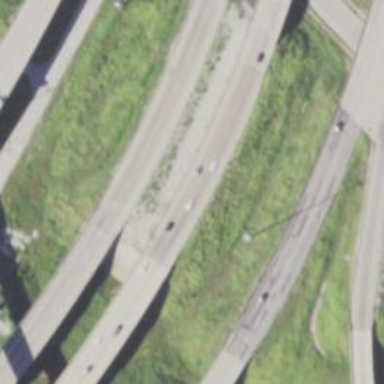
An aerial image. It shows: Asphalt motorway.